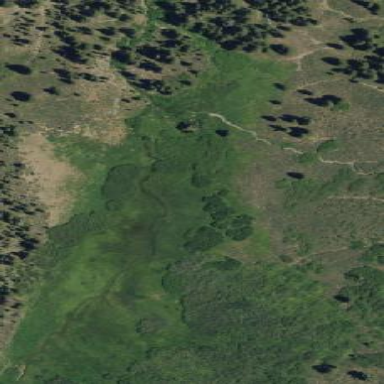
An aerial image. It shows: Wet meadow with wooded vegetation.